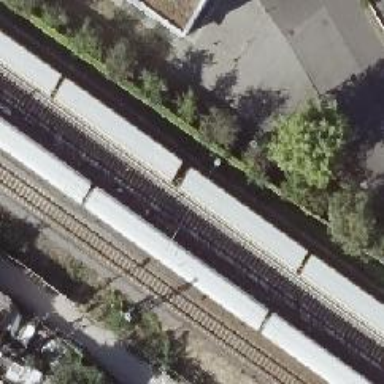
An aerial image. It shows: Railway signal.